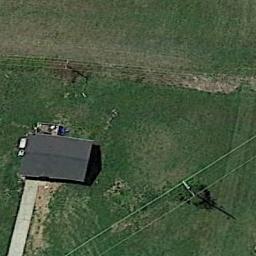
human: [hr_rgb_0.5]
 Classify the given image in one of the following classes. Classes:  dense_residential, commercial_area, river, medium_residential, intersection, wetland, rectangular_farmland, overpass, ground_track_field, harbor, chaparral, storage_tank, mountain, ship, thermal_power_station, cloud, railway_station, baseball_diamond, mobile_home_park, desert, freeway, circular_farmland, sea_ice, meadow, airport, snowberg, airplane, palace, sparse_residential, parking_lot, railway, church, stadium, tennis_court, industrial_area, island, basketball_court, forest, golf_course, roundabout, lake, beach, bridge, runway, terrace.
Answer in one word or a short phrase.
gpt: sparse_residential